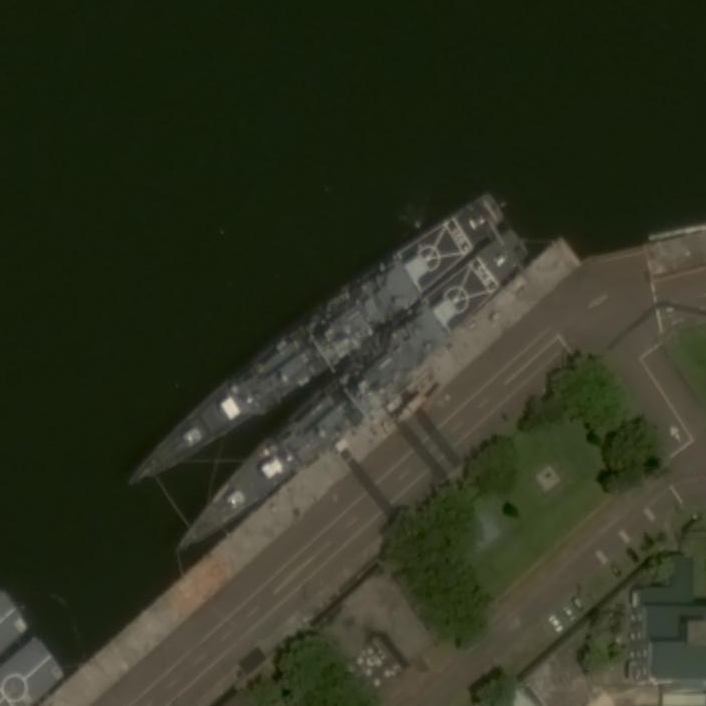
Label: destroyer